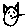
Label: cat